Question: If I have a button and an input field contained within a div with a bootstrap class of , they fill the full width of the containing element. If I then hide the button, the input field now shrinks to some default length rather than taking up the full width. It looks a bit like this:

The code for this can be seen here <URL>.
Essentially this problem can be reduced to the following code:
'''
<head>
<style>
.group {
display: table;
}
.input {
width: 100%;
}
.item {
display: table-cell;
width: 1%;
}
</style>
</head>
<body>
<div class="group">
<input class="input" />
<span class="item"></span>
</div>
<div class="group">
<input class="input" />
<span class="item">text</span>
</div>
</body>
'''
Why does the first div take up the full width available whilst the second only takes up a portion of the width, when the only difference is that the span in the second div contains text.
Fiddle here <URL>
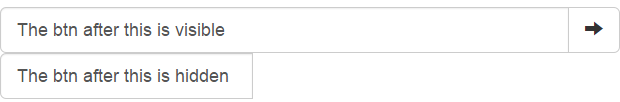
Answer: Setting the width of the parent element to 100% resolves this. (<URL>
'''
.group {
display: table;
width: 100%;
}
.input {
width: 100%;
}
.item {
display: table-cell;
width: 1%;
}
'''
The issue is in fact the same with just table elements. So if you have:
'''
td {
width:100%;
border: 1px black solid;
}
<table>
<td>two cells</td>
<td></td>
</table>
<table>
<td>one cell</td>
</table>
'''
Then the first table takes up maximum width, but the second table only takes up a fraction. Setting the width of the table to 100% resolve this. Fiddle at <URL>.